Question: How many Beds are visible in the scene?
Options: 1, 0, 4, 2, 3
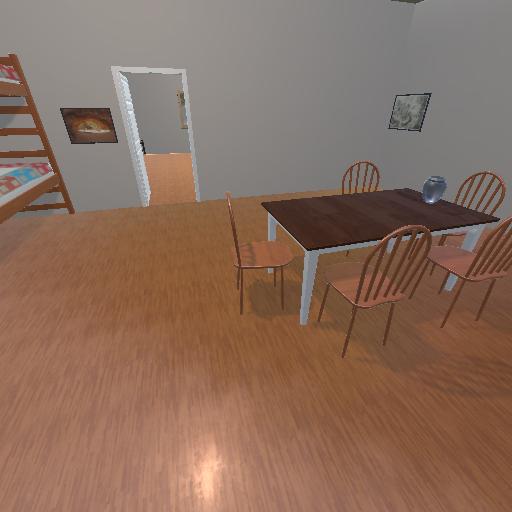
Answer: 1